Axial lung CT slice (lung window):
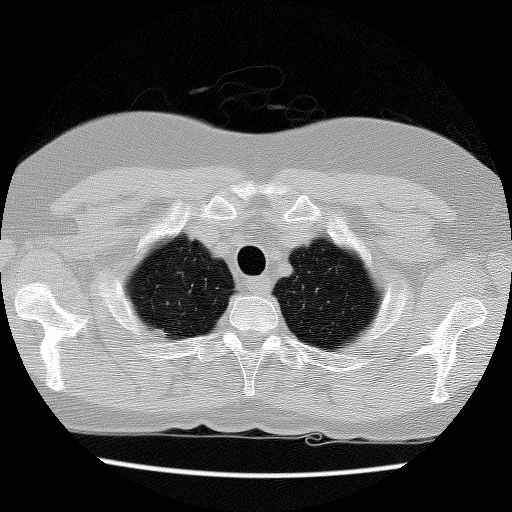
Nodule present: yes
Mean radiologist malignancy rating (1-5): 3